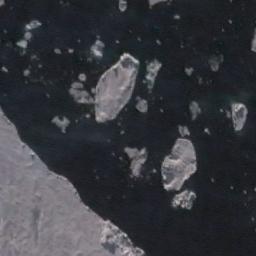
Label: sea_ice